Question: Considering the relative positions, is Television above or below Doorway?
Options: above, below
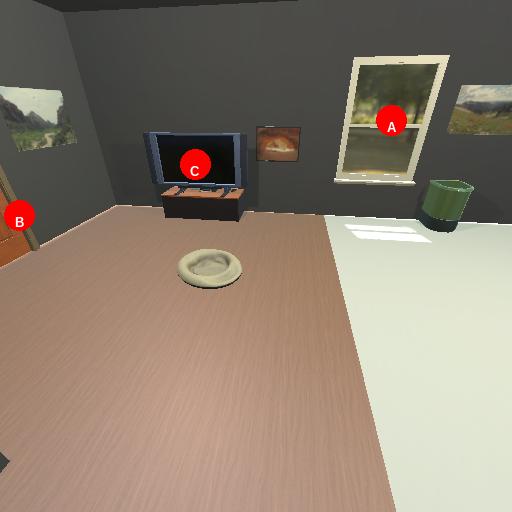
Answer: above